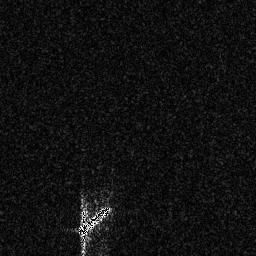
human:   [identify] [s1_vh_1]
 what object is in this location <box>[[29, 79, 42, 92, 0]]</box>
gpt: <ref>1 medium ship at the bottom</ref>